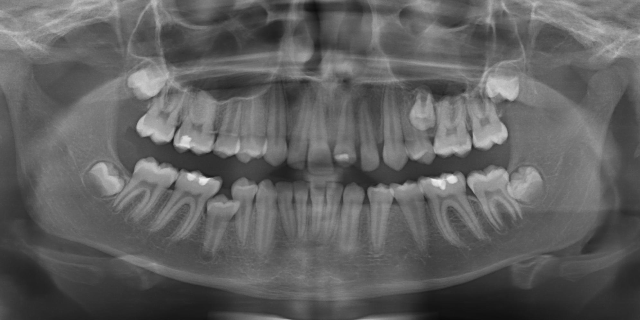
adult